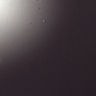
Metastatic tissue present: no